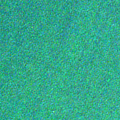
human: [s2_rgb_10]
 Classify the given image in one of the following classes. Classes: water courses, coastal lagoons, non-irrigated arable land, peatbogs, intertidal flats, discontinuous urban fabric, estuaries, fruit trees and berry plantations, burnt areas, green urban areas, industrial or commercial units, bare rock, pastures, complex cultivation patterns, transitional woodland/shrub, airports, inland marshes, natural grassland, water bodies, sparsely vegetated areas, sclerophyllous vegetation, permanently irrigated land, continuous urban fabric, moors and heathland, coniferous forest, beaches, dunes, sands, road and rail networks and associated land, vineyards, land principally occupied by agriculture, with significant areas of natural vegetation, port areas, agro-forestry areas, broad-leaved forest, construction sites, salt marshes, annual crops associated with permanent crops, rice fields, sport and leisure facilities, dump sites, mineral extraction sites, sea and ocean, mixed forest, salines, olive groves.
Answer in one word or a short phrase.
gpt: sea and ocean